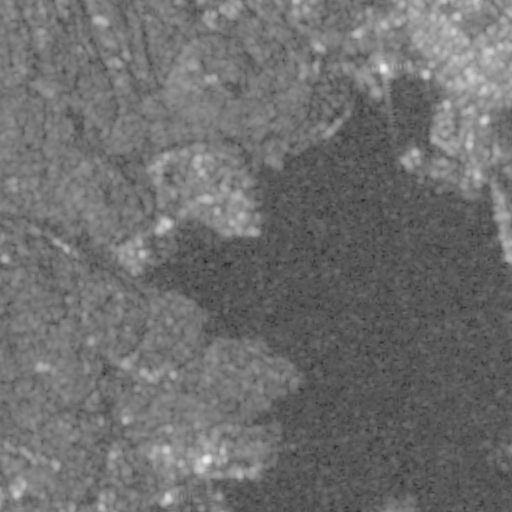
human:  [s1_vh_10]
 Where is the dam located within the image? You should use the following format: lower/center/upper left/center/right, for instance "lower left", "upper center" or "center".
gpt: The dam is located in the upper center of the image.
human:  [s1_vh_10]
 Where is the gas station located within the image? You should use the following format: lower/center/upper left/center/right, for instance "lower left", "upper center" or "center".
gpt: The gas station is located in the upper center of the image.
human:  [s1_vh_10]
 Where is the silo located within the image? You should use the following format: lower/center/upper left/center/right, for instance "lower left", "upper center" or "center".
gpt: The silo is located in the upper center of the image.
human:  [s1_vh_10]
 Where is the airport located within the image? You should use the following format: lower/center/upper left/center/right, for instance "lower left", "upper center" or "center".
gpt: There is no airport in the image.

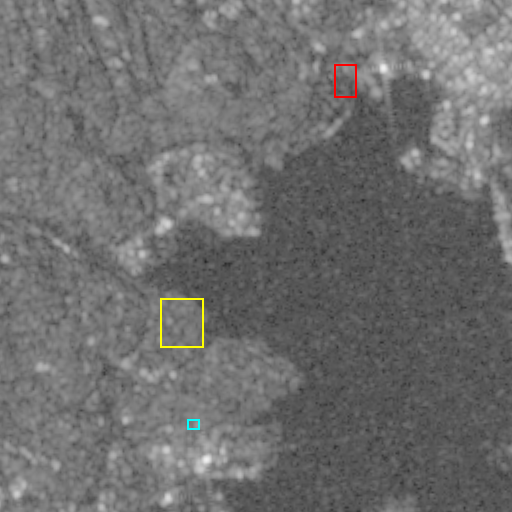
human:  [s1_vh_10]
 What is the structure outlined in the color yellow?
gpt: The structure outlined in yellow is a park.
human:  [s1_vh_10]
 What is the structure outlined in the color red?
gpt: The structure outlined in red is a parking lot.
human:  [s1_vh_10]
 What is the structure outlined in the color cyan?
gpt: The structure outlined in cyan is a power substation.
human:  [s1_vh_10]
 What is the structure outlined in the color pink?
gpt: There is no pink outline.